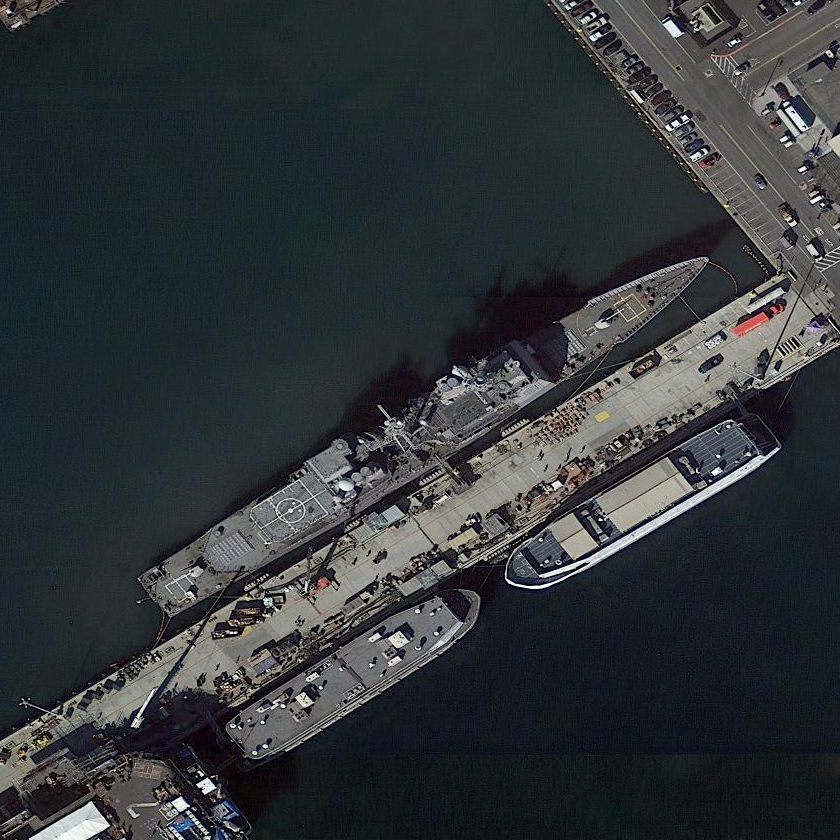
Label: cruiser